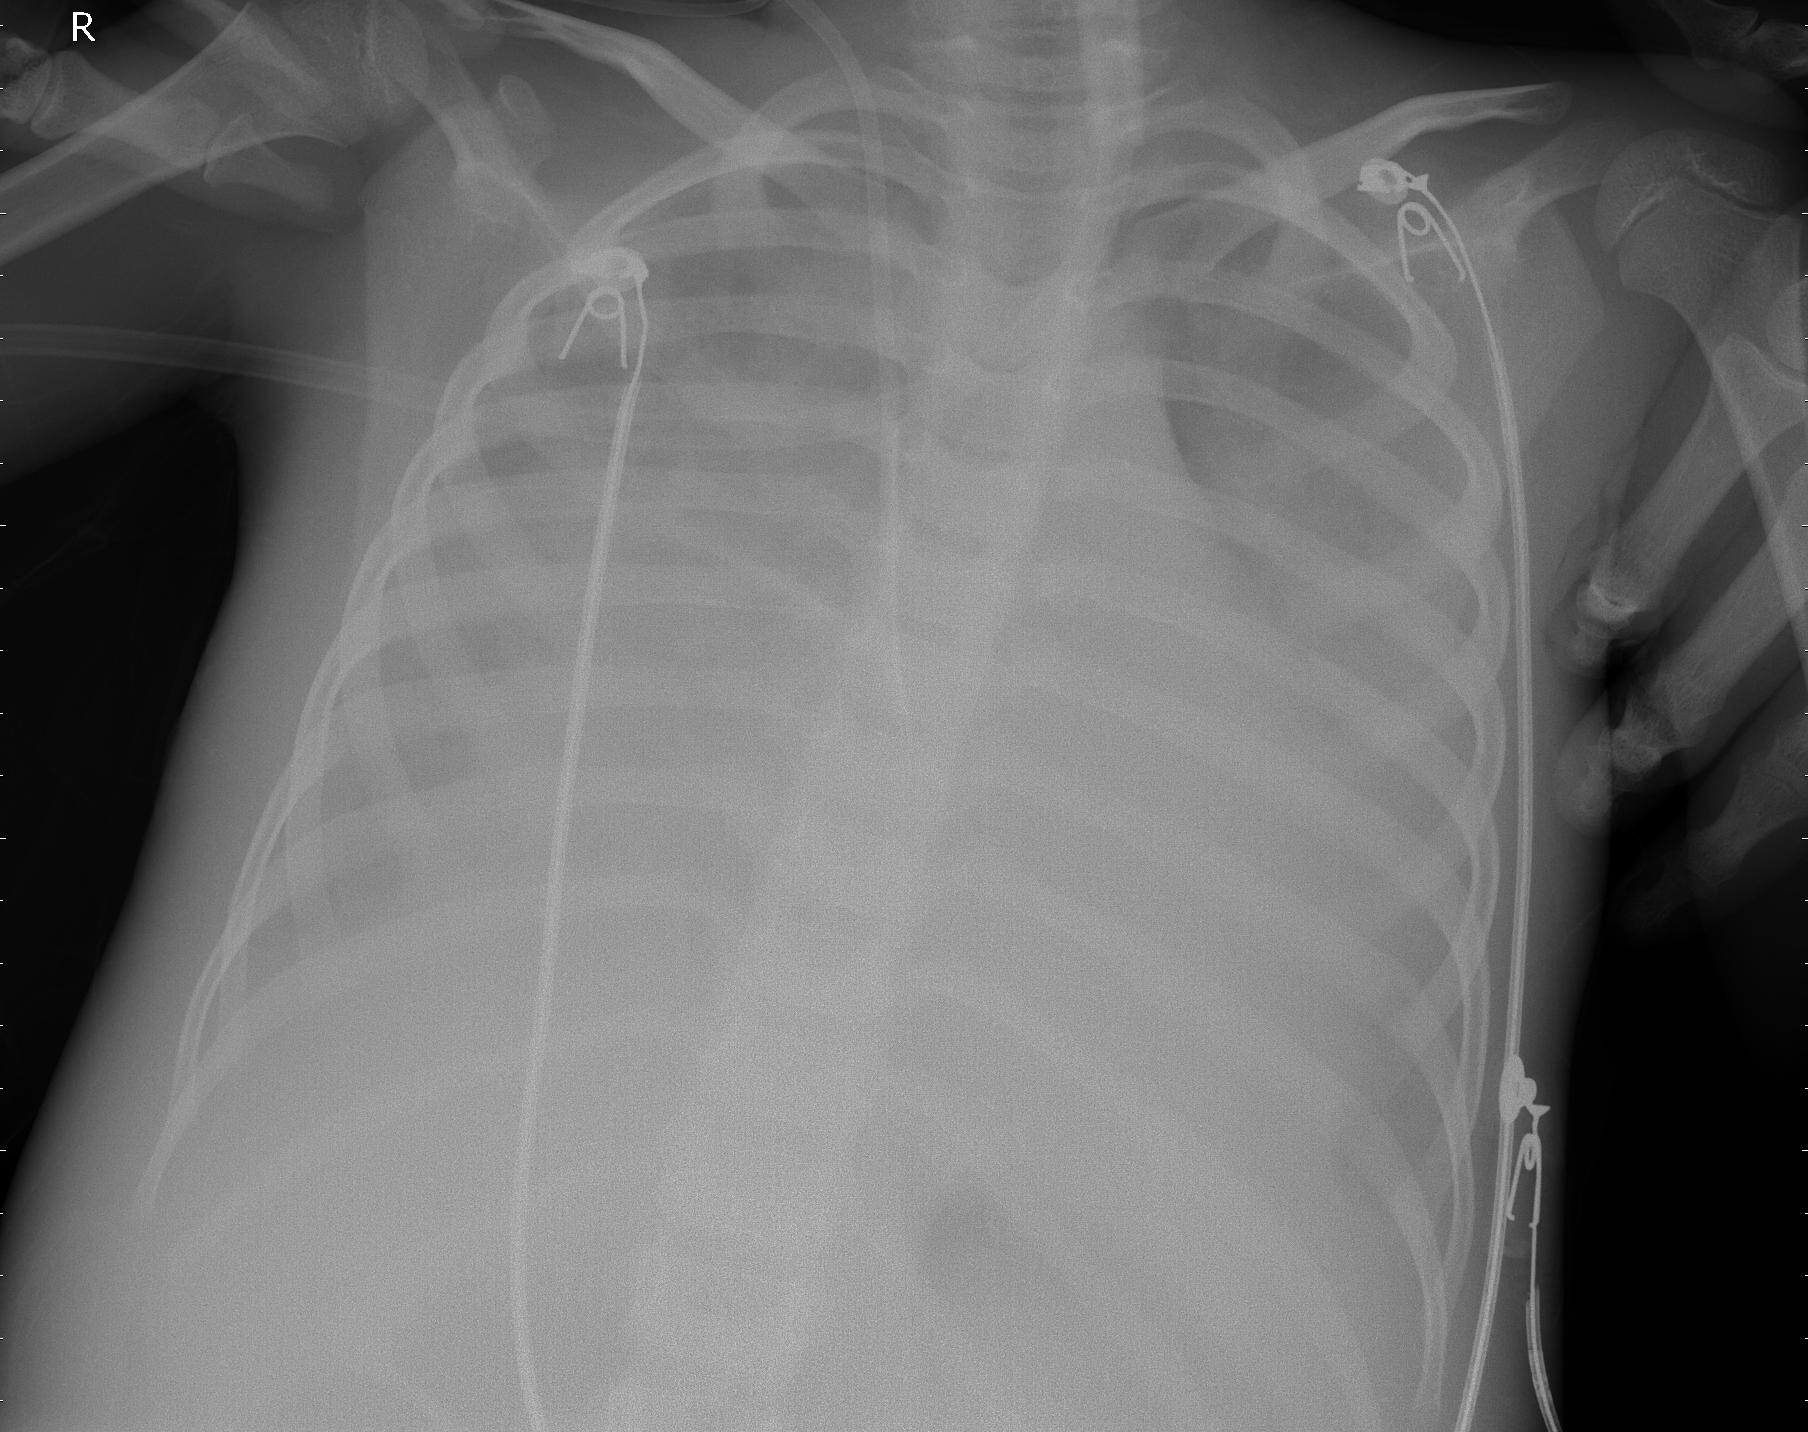
Diagnosis: PNEUMONIA